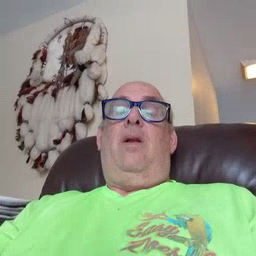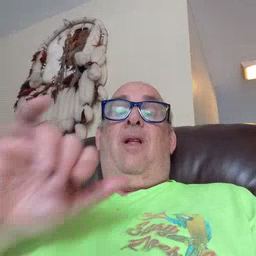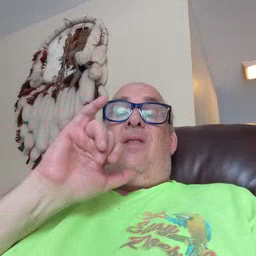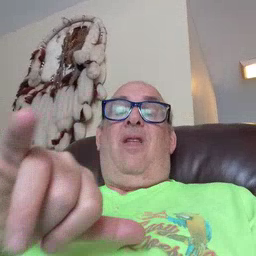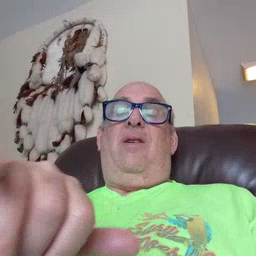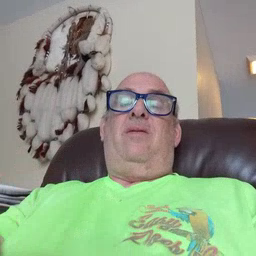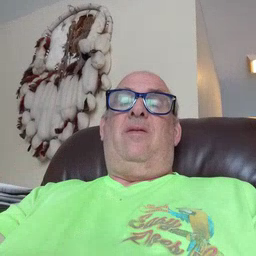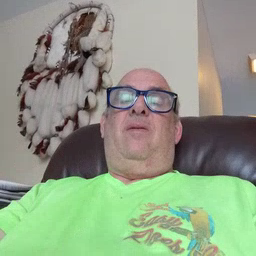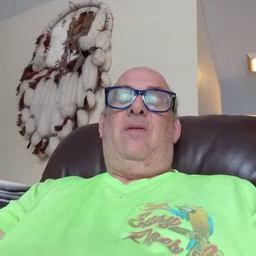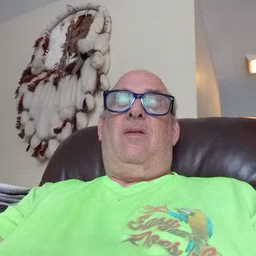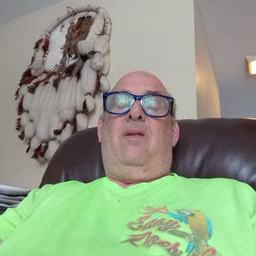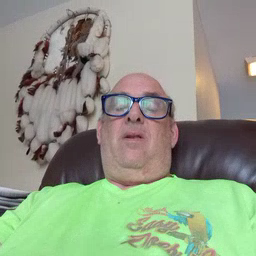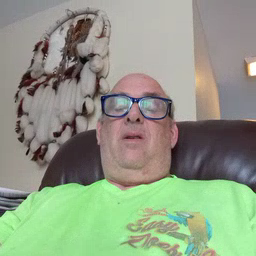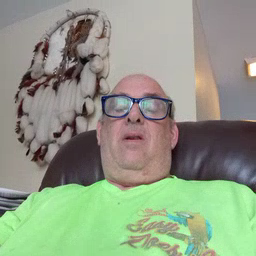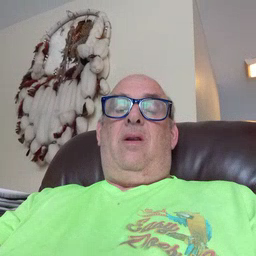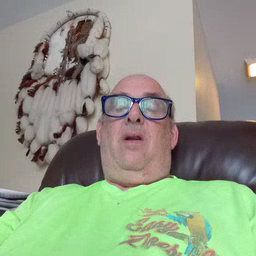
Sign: that